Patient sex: F
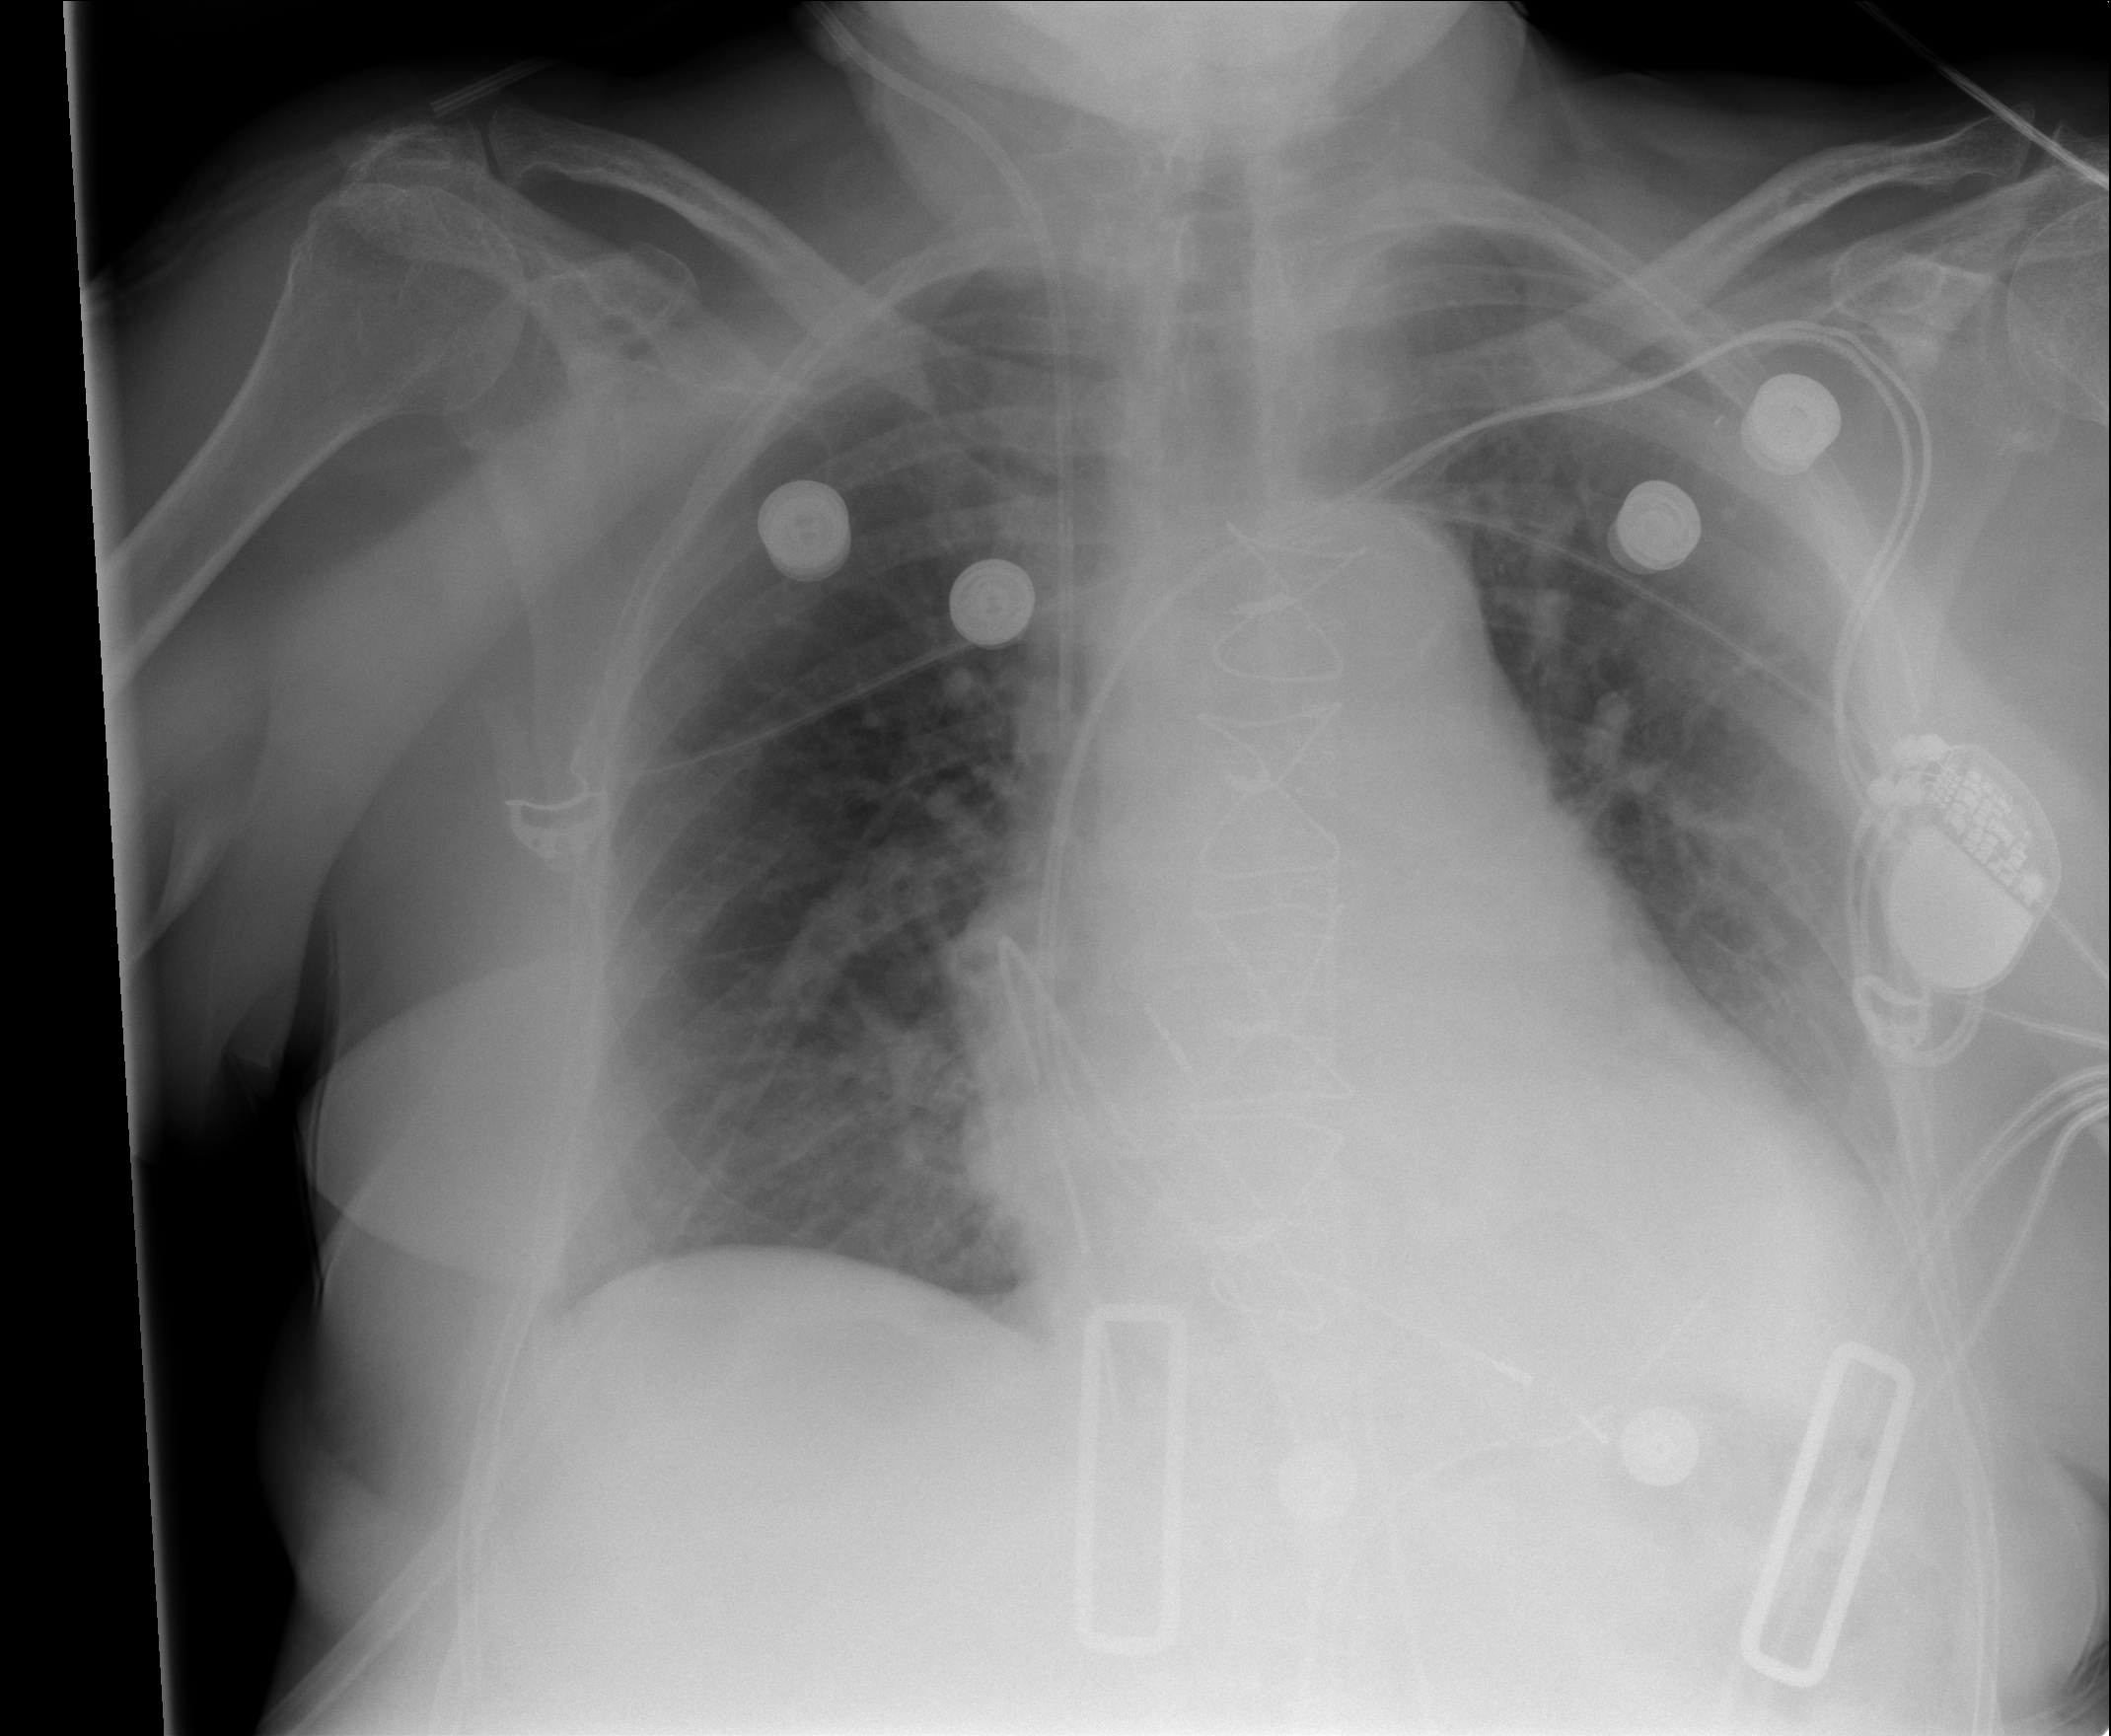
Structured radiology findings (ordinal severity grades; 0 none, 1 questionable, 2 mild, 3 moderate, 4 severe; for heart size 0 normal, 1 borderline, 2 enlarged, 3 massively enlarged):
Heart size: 2
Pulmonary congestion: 2
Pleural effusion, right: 0
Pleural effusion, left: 2
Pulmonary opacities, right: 0
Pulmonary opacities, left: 0
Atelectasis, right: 0
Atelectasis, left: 2